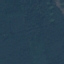
Land use / land cover class: Forest